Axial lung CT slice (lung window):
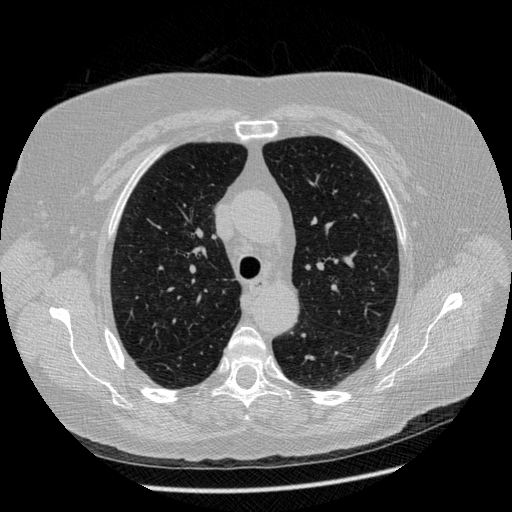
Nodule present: no